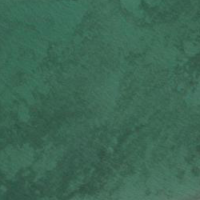
EUNIS habitat code: 14
Species observed at this site:
Ciconia ciconia
Ardea alba